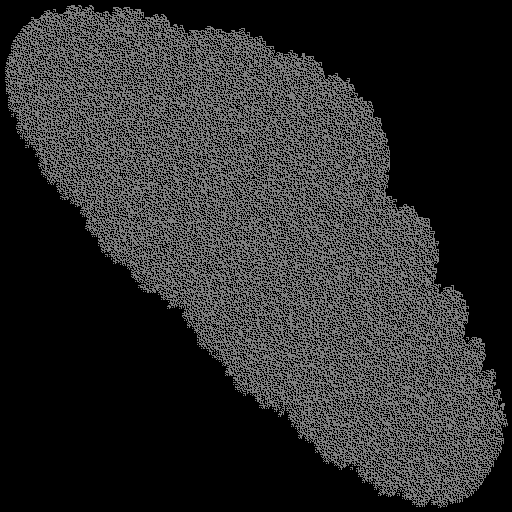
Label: shieldfern